Interaction volume radius: 10 \u00c5
Interaction volume height: 10 \u00c5
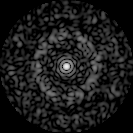
Disorder parameter: 0.842